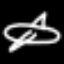
Label: airplane